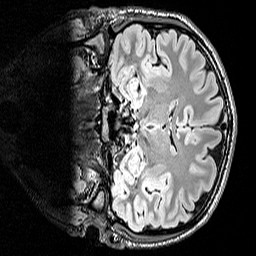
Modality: FLAIR
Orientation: coronal
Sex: male
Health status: ill
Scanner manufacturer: siemens
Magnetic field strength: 3 T
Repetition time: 5 s
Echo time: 0.388 s